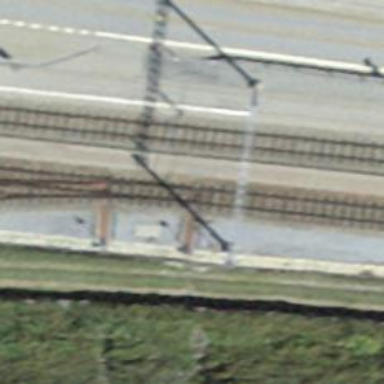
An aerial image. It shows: Railway switch.